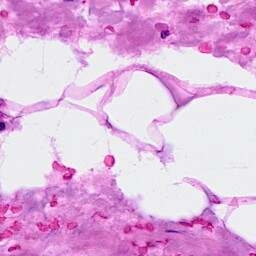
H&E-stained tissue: Breast